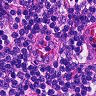
Metastatic tissue present: no